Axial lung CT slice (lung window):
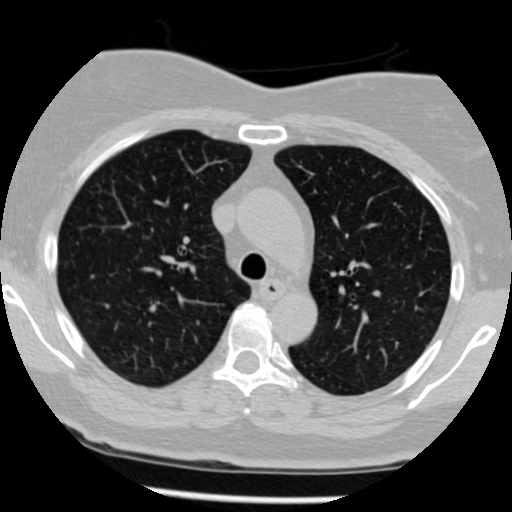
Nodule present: no